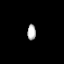
Tissue: prostate
Cell type: Epithelial cells
Senescence score: 0.3457
Nuclear area (px): 130
Mean DAPI intensity: 182.654